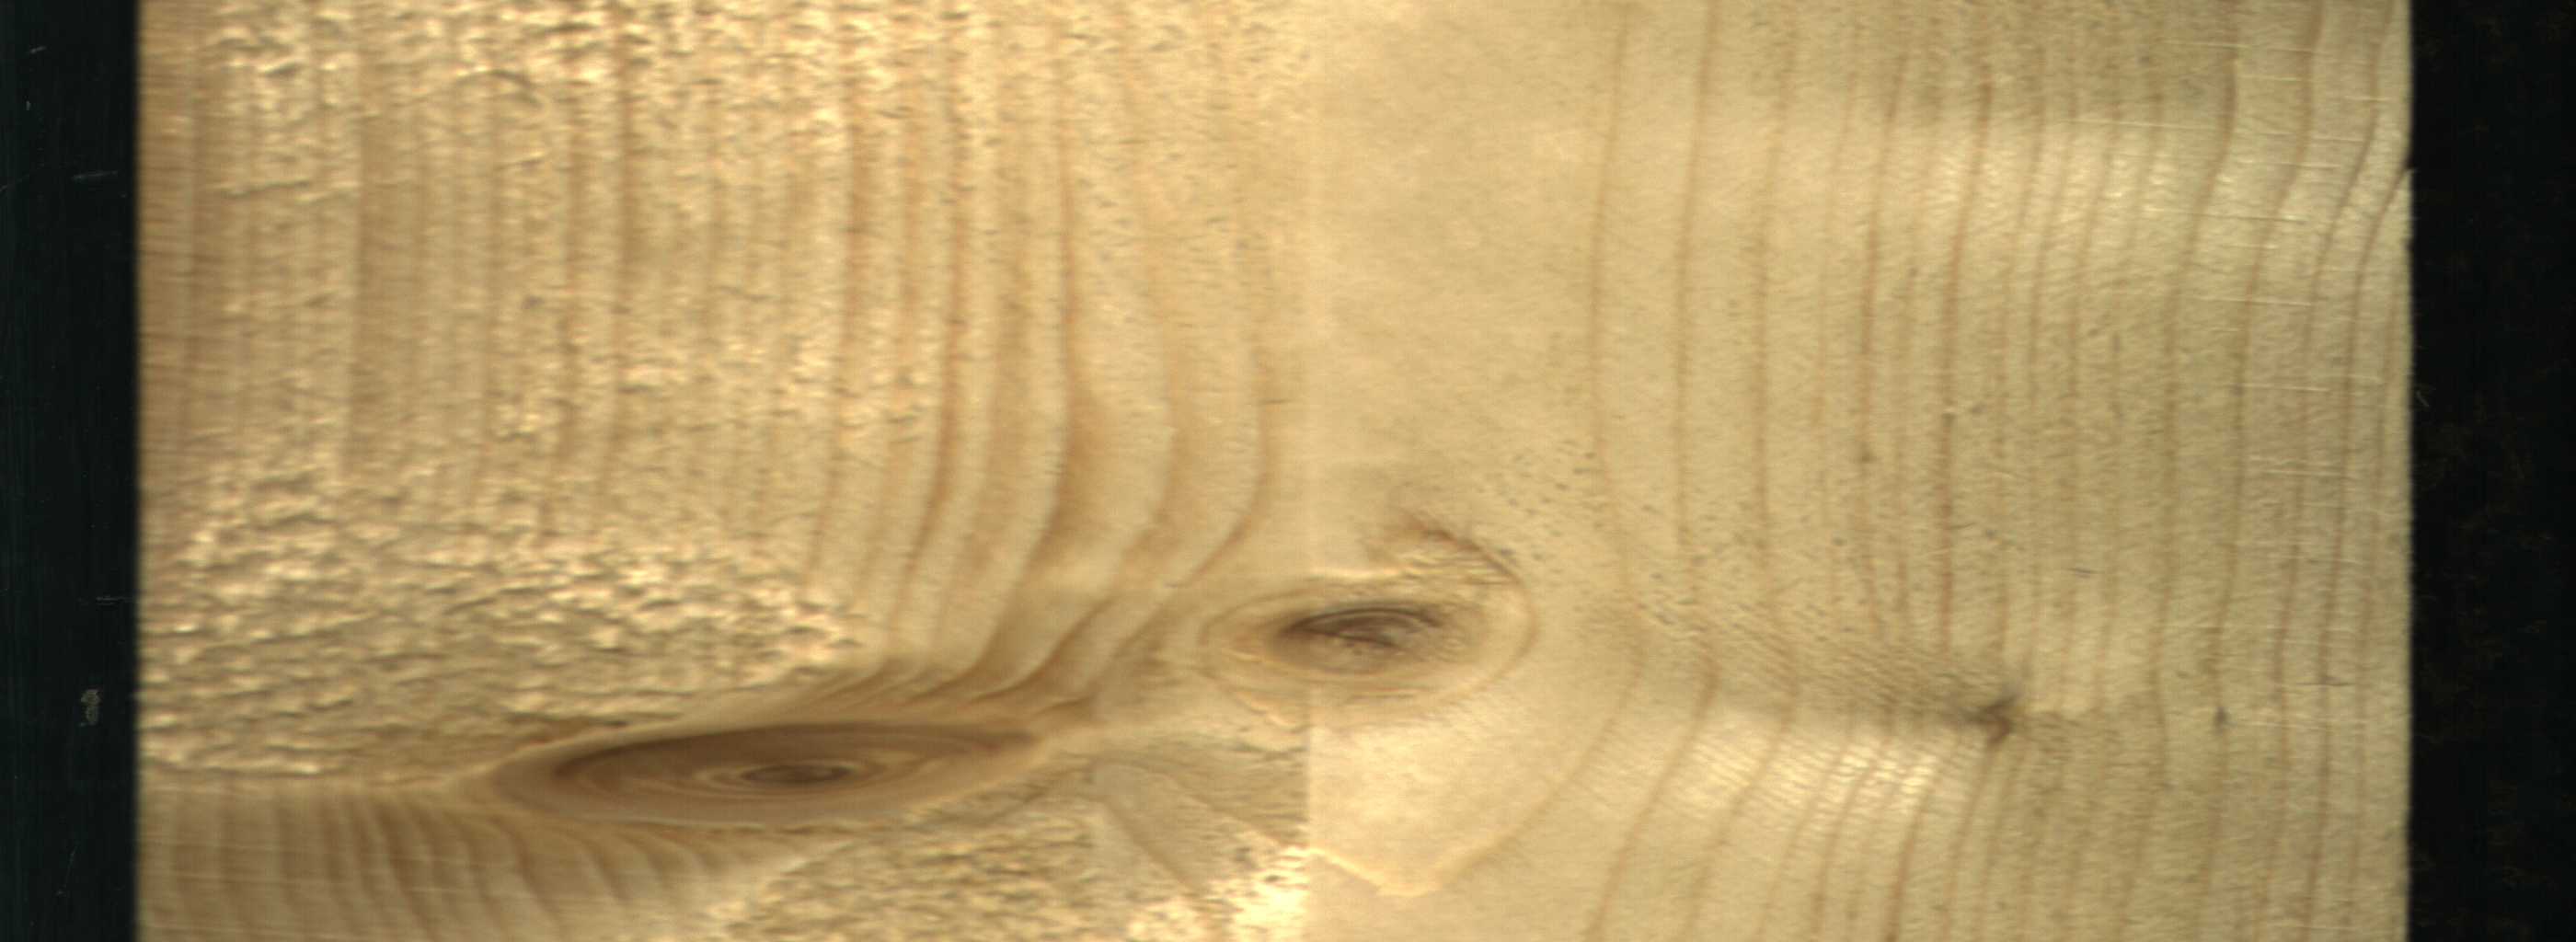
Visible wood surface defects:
Live_Knot
Live_Knot